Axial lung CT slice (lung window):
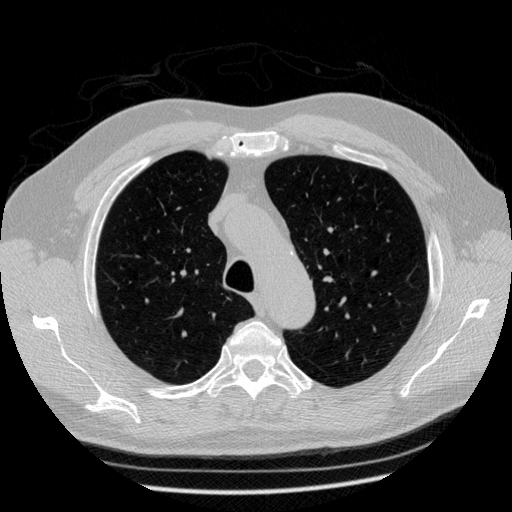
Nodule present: no